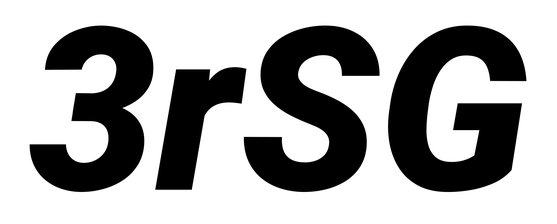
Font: Roboto-Italic_Black_Italic